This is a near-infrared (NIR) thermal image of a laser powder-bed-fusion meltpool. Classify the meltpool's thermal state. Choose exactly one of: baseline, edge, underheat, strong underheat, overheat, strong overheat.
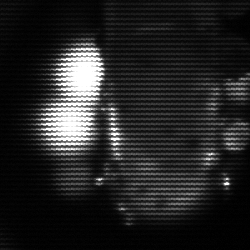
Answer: strong underheat